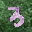
Label: 3